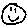
Label: smiley face